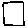
Label: square